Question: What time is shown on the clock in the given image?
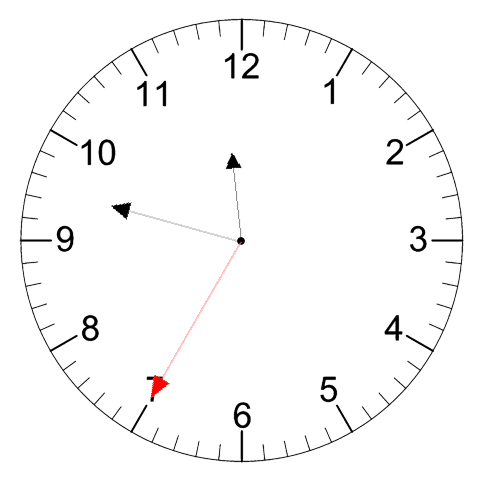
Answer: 11:47:35